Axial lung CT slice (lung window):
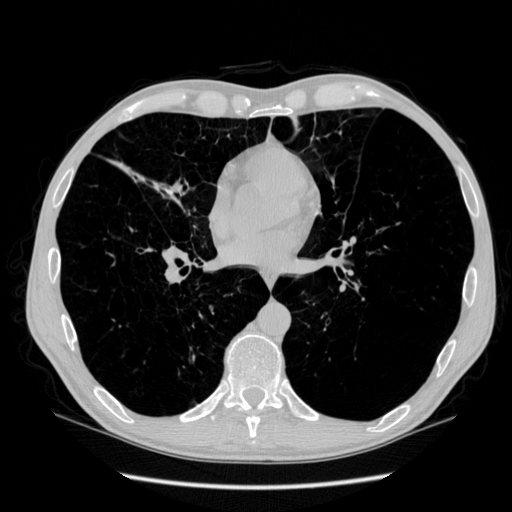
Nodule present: no